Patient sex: F
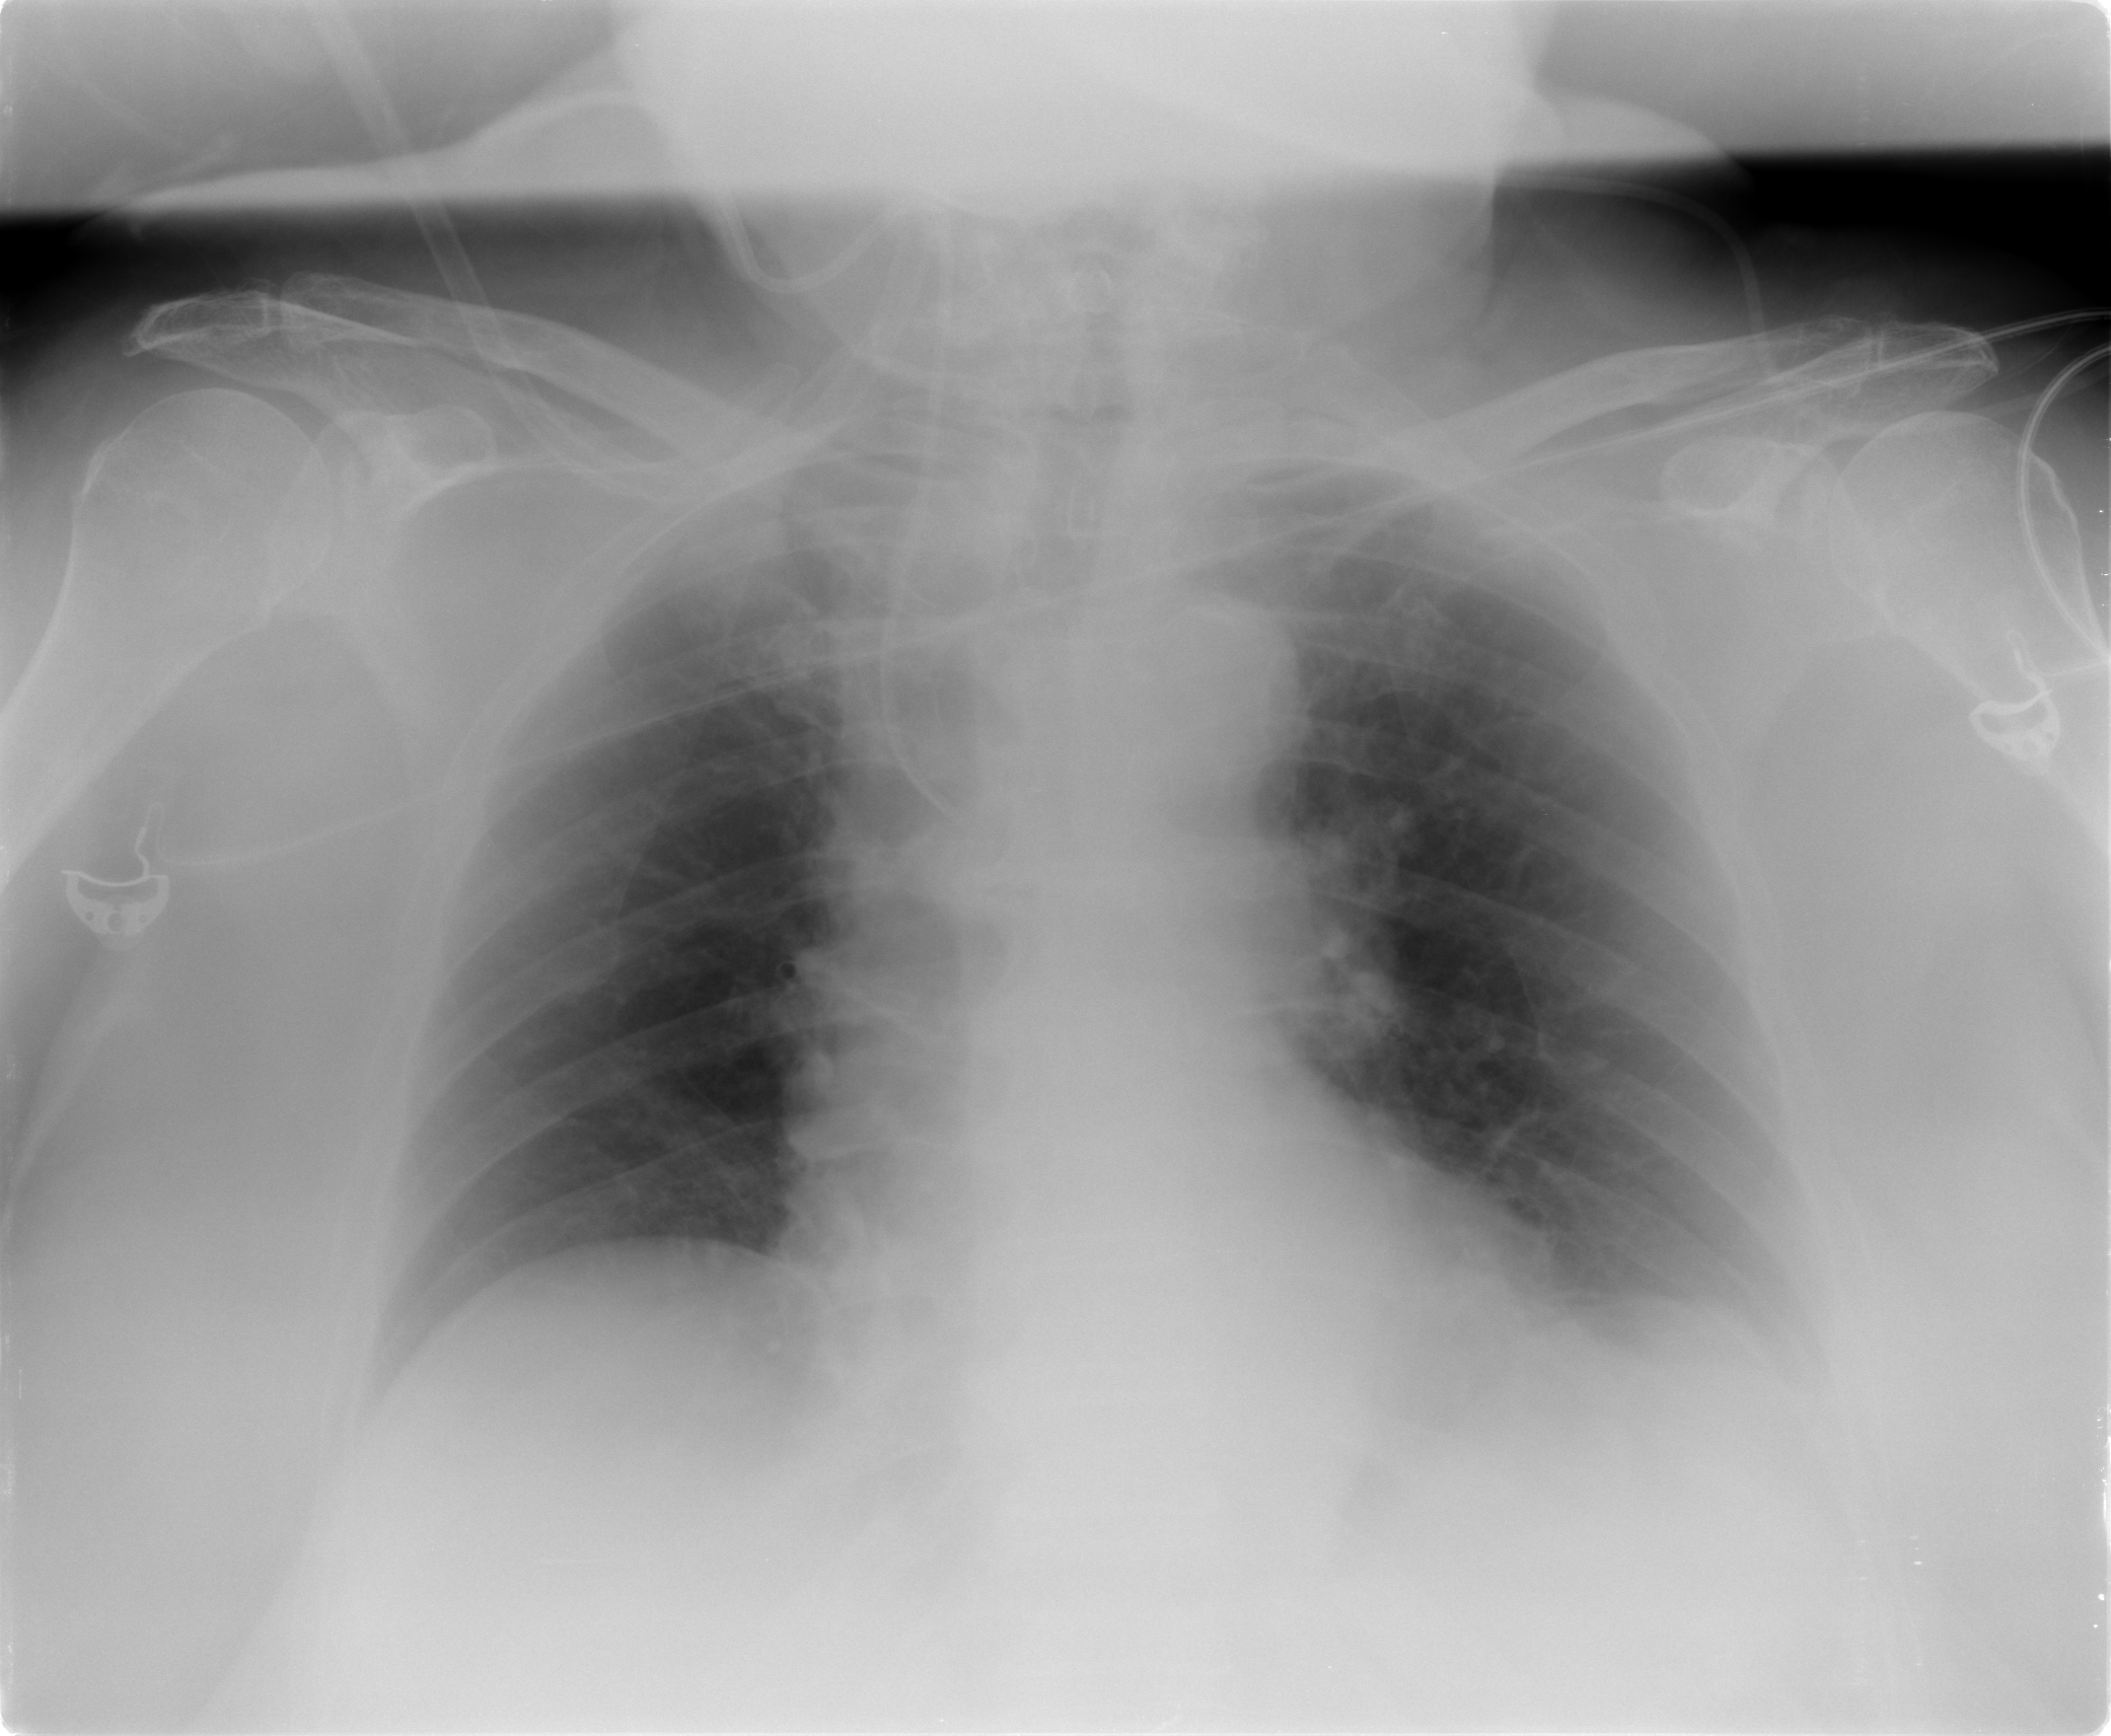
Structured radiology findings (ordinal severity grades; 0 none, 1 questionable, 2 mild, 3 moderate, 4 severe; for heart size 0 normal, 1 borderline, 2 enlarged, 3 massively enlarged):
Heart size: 0
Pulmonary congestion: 0
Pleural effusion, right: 0
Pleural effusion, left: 0
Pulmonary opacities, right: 0
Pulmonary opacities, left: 0
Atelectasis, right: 0
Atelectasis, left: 2